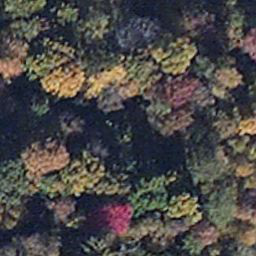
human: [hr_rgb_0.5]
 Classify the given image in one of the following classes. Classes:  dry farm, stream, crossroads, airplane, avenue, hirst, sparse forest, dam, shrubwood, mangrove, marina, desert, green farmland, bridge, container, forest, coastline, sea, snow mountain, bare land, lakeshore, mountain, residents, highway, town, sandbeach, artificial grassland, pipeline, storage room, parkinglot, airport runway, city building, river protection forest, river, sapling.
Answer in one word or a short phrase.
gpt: mangrove